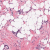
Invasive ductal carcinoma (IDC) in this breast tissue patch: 1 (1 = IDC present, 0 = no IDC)